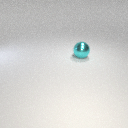
large cyan metal sphere